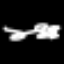
Label: squiggle